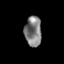
Tissue: skin
Cell type: Fibroblasts
Senescence score: 0.7456
Nuclear area (px): 494
Mean DAPI intensity: 127.241